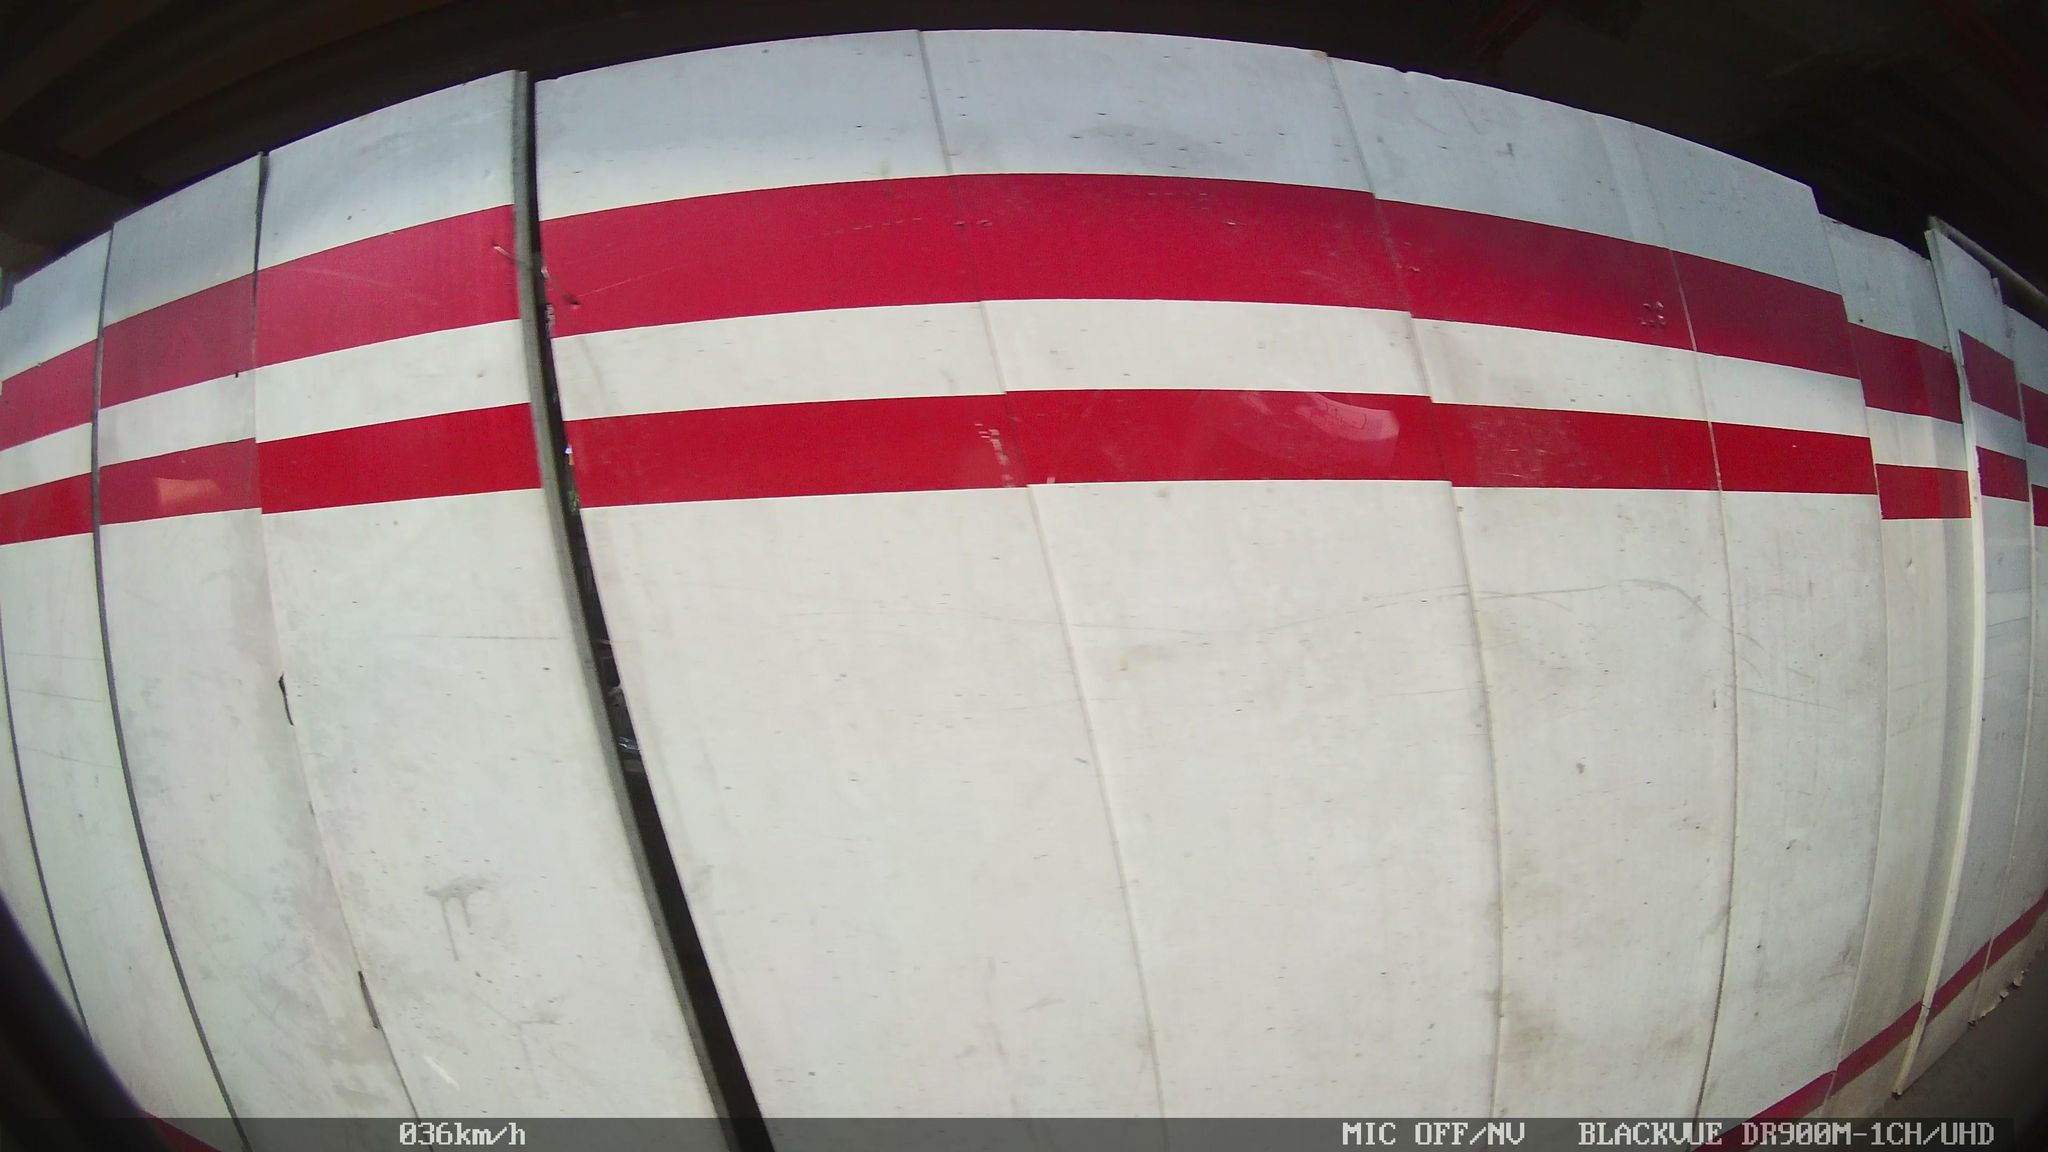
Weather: snowy
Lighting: day
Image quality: slightly poor
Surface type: driving surface
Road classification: primary
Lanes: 2
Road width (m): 7
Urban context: urban centre
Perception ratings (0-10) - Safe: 2.44, Lively: 3, Beautiful: 1.29, Boring: 6.24, Depressing: 5.86, Wealthy: 0.8